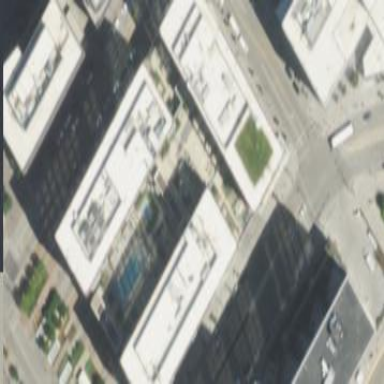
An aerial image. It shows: Part of building is shown in the image.